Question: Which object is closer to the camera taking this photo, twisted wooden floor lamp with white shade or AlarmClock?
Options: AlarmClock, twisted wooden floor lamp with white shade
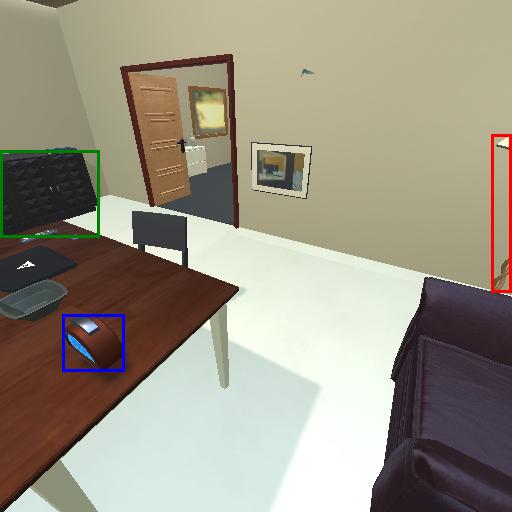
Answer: AlarmClock